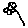
Label: flower